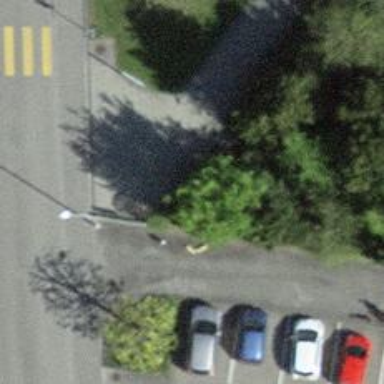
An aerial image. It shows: Post box.